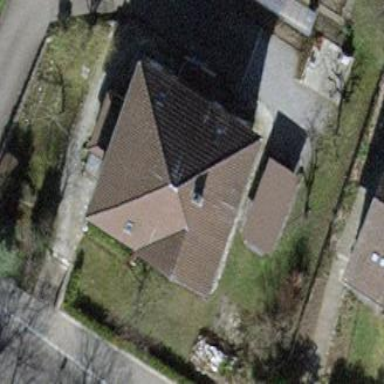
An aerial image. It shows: House with pyramidal roof shape.